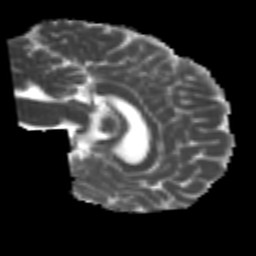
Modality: MD
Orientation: sagittal
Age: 25
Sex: female
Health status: healthy
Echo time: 0.074 s